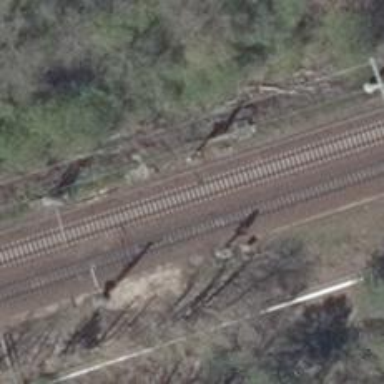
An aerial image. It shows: Railway signal.